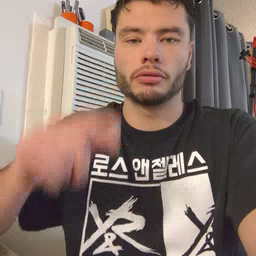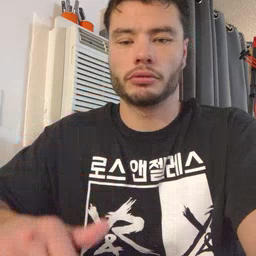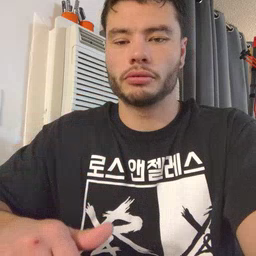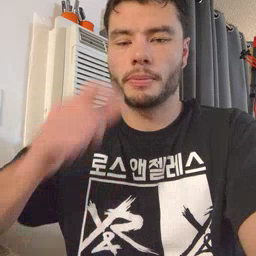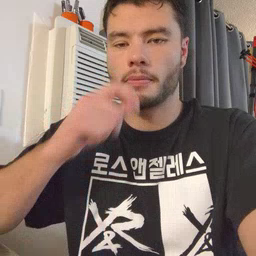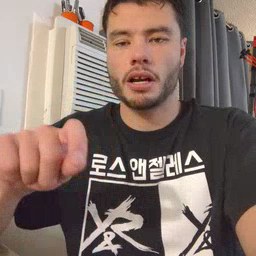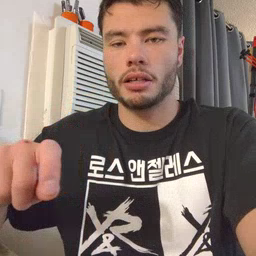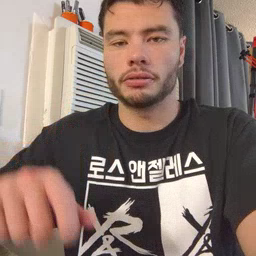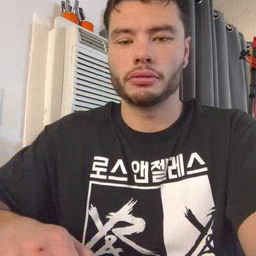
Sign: pen